Question: I have an iPad app (XCode 4.6, Storyboards, iOS 6.2). I have a scene made up like this:
1. UIView (subViewData - covers the right quadrant of #2, below and to the right not covering the times and names of #2- contains appointment info (cust name, and the duration is shaded)
2. UIView (subViewGrid - covers bottom half (in image, it contains times on the left margin and names across the top margin.)
3. UIScrollView (covers the bottom half view)
4. UIView ------- UIView (one on the top half of the window, the other on the bottom half)
5. UIViewController (named CalendarViewController)

This is the code to initialize the UITapGestureRecognizer found in -viewDidLoad of the CalendarViewController:
'''
// setup for tap recognizer
UITapGestureRecognizer *fingerTap = [[UITapGestureRecognizer alloc] initWithTarget:self
action:@selector(singleFingerTap:)];
fingerTap.numberOfTapsRequired = 1;
fingerTap.numberOfTouchesRequired = 1;
[subViewData addGestureRecognizer:fingerTap];
'''
This is the code in subViewData (#1) that is NOT getting executed:
'''
- (void)singleFingerTap:(UITapGestureRecognizer*)gesture {
CGPoint pt = [gesture locationInView:self];
UIView *v = [self hitTest:pt withEvent:nil];
if(v.tag == 100) // if this is for calendar, return
return;
CGRect dataRect = CGRectMake(110.0,48.0,670.0,1450);
CGPoint dataPoint = CGPointMake(pt.x, pt.y);
// check to see if point is within the rectangle
if(!CGRectContainsPoint(dataRect, dataPoint)) {
NSLog(@"
NOT within subViewData");
return;
}
else {
NSLog(@"
IS within subViewData");
}
'''
}
The question is why is it not capturing the taps? Is the recognizer code supposed to be in the controller or the view that is supposedly getting the taps? I have read almost everything I can find on the subject, but can't find anything within this specific scenario. Help is greatly appreciated.
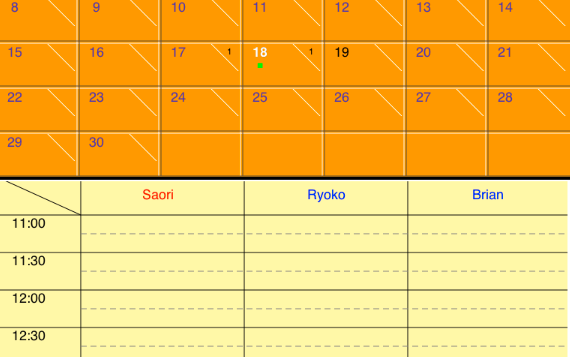
Answer: You say:
> This is the code to initialize the UITapGestureRecognizer found in -viewDidLoad of the CalendarViewController
And that code says:
'''
[[UITapGestureRecognizer alloc] initWithTarget:self
action:@selector(singleFingerTap:)];
'''
Then you must put 'singleFingerTap:' in CalendarViewController, because you have told the gesture recognizer that the target is 'self', and 'self' is an instance of CalendarViewController.
You also say:
> This is the code in subViewData (#1) that is NOT getting executed
But I do not know what "in subViewData" means; you did not mention anything called "subViewData" in your explanation of the interface. Anyway it doesn't matter. You've specified 'self' so the code needs to be in 'self'.
However, it sounds to me as if the view in question is never receiving the touch at all. Perhaps it is not exposed (i.e. it's covered by another view). Perhaps its 'userInteractionEnabled' is NO. There could be lots of reasons.